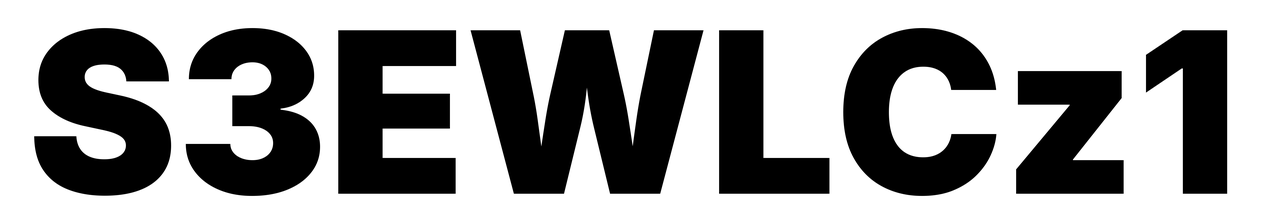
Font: Inter_Black